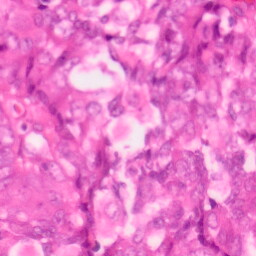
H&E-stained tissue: Colon